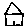
Label: house